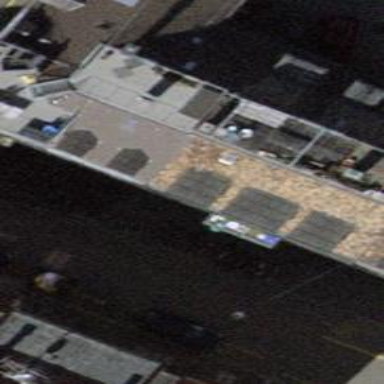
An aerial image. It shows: Bicycle parking area with bollards.